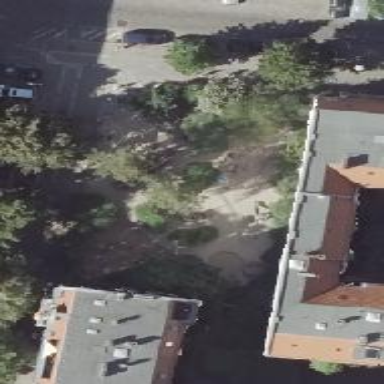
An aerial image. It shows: Playground with various play structures.